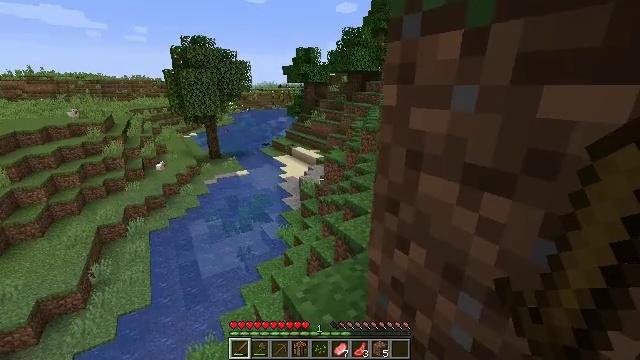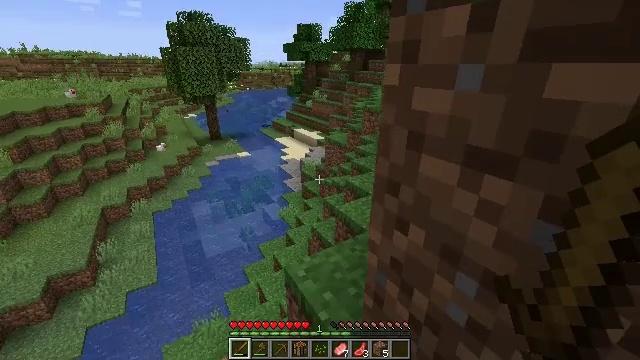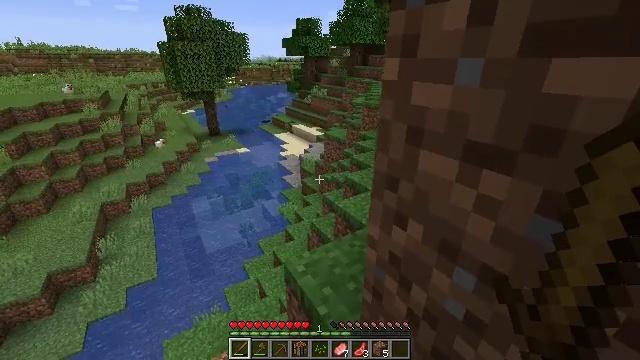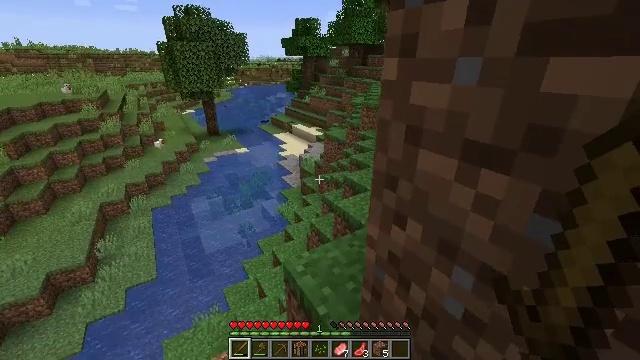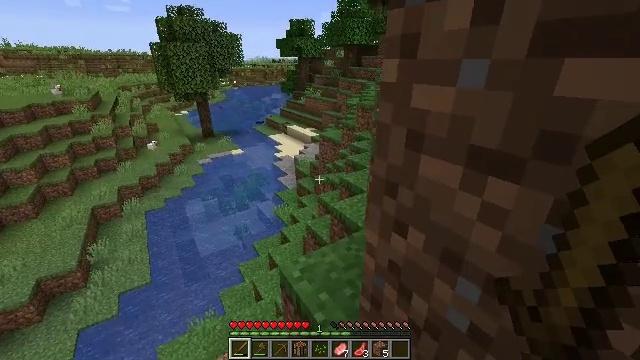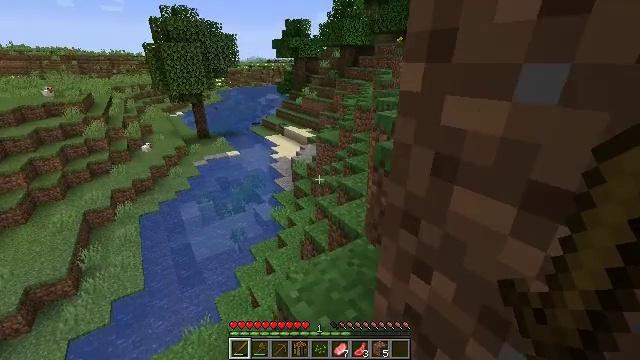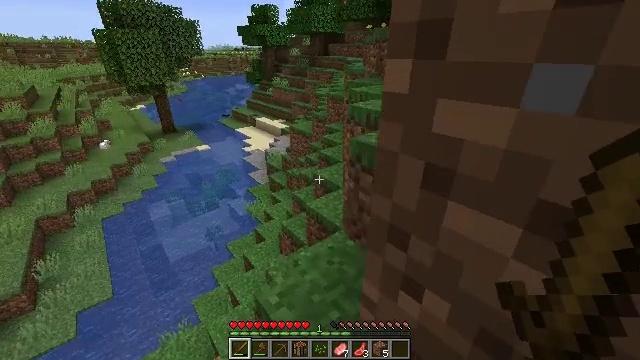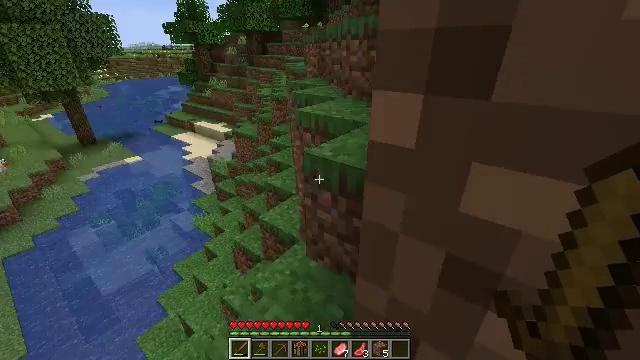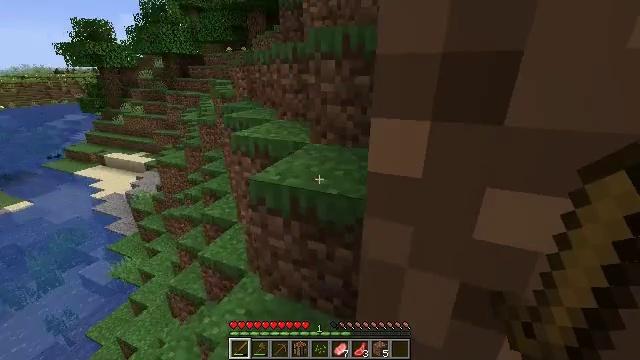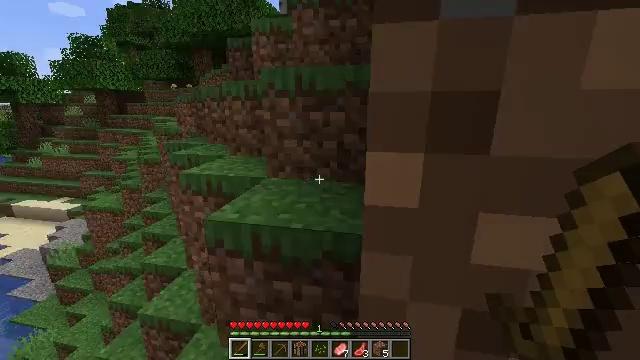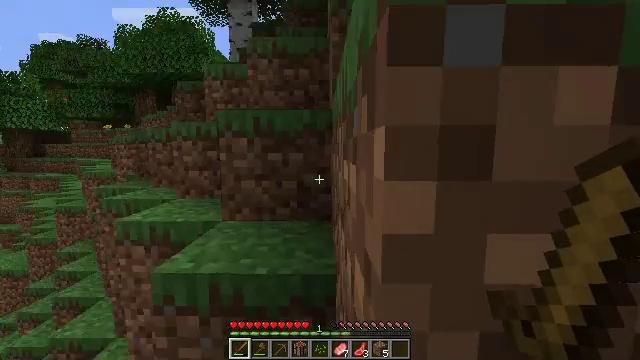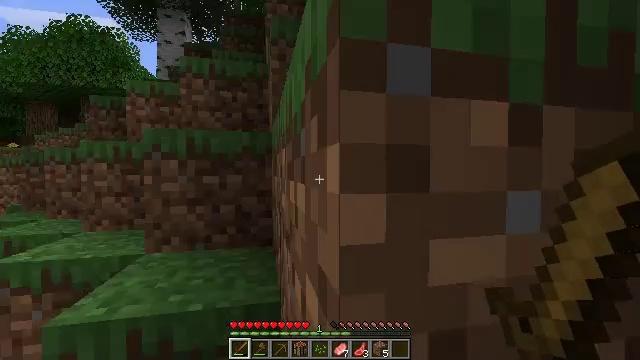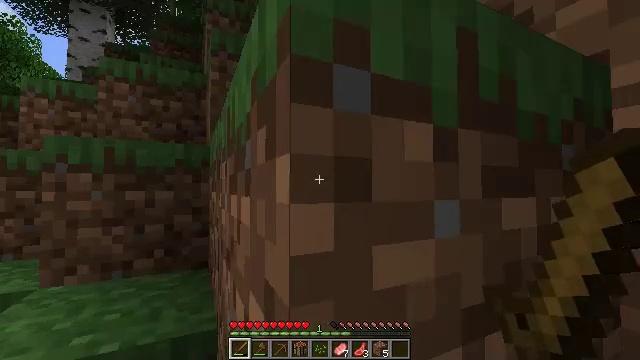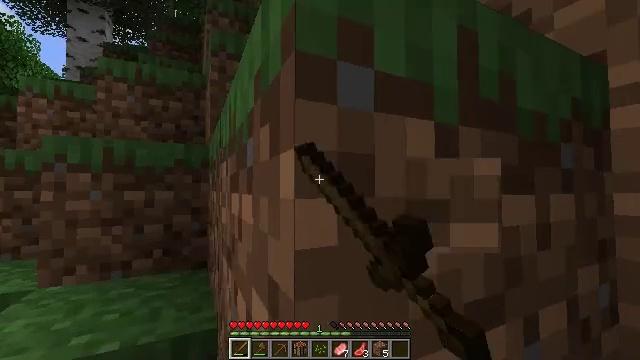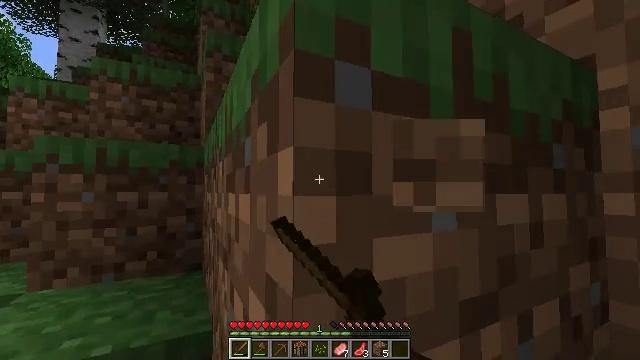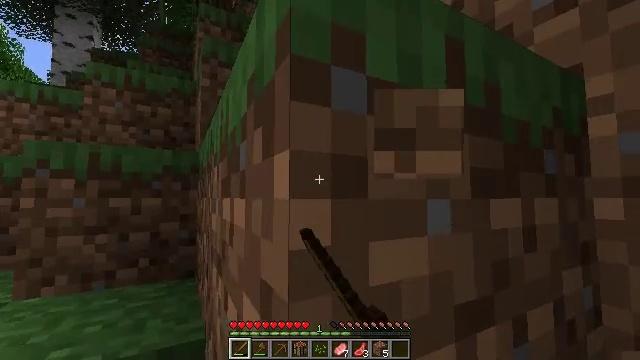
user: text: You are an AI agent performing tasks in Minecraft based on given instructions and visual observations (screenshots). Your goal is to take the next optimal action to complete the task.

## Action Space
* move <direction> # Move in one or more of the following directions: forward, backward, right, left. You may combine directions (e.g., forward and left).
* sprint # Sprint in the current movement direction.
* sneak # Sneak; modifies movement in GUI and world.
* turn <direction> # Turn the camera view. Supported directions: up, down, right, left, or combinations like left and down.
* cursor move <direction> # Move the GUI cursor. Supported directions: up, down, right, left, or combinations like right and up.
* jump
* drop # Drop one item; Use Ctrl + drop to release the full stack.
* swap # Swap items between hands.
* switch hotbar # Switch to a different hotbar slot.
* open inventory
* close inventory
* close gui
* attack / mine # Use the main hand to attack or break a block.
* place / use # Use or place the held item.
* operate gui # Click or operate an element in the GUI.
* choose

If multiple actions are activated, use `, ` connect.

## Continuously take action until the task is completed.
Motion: motion action
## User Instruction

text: Collect the grass block using a shovel.
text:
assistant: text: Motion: turn down
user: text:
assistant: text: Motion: no_op
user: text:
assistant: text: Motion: no_op
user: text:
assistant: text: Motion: move forward, turn right
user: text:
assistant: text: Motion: move forward
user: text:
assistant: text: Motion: move forward, turn right and down
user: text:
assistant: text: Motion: move forward, turn right
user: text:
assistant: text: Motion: move forward, turn right and up
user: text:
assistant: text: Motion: move forward, turn right and up
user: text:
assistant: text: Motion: turn right and up
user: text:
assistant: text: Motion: turn right and up
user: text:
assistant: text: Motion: turn right and up, attack / mine
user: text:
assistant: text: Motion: attack / mine
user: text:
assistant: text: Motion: turn right, attack / mine
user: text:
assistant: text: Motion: turn right and up, attack / mine
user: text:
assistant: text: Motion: attack / mine
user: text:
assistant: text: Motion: turn right and up, attack / mine
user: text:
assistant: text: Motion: turn right and up, attack / mine
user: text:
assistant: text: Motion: turn up, attack / mine
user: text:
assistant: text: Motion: attack / mine
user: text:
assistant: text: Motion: attack / mine
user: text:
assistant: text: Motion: attack / mine
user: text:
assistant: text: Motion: turn up, attack / mine
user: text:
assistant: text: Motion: turn up, attack / mine
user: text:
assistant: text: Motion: attack / mine
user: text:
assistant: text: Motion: attack / mine
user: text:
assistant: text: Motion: attack / mine
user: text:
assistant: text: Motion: attack / mine
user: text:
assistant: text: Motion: attack / mine
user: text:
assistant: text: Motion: attack / mine